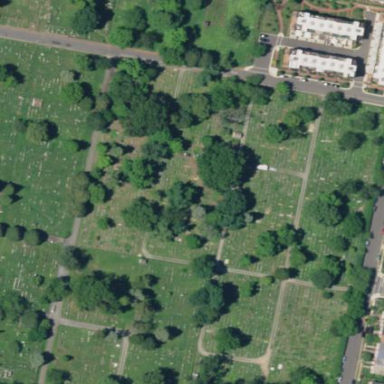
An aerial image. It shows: Cemetery.